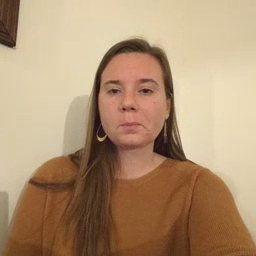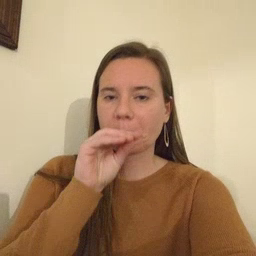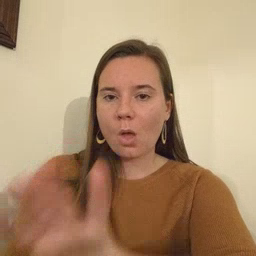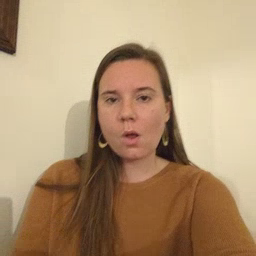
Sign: blow